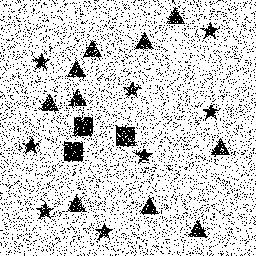
Squares: 3
Triangles: 10
Stars: 8
Total shapes: 21